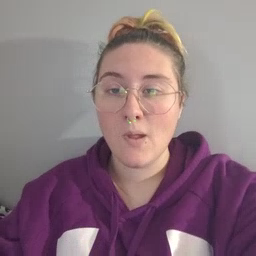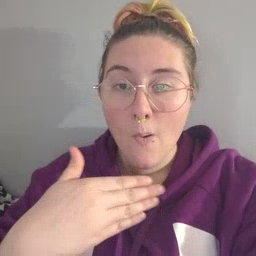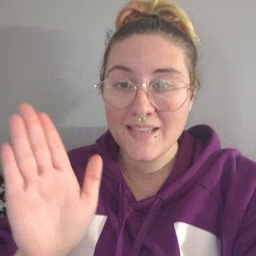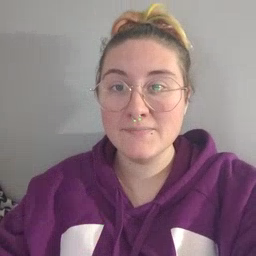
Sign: open